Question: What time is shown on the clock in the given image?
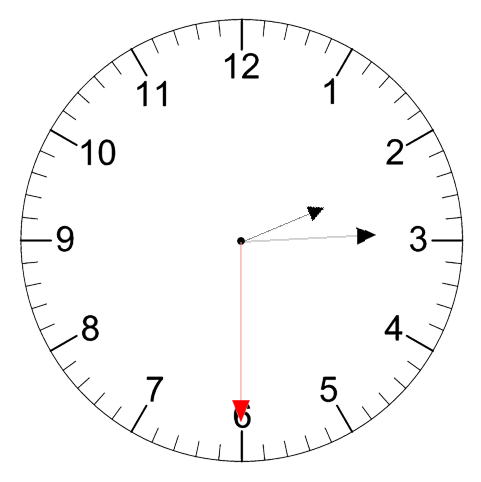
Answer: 02:14:30